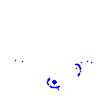
Particle: proton